【题型】解答题　【知识点】解析几何　【难度】medium
如图，已知椭圆 $\Gamma: \frac{x^2}{a^2}+\frac{y^2}{b^2}=1$ 的离心率为 $\frac{\sqrt{2}}{2}$，$A(-2,0)$ 点为其左顶点．过 $A$ 的直线 $l$ 交抛物线 \\
$y^2=2px(p>0)$ 于 $B$、$C$ 两点，$C$ 是 $AB$ 的中点．

(1)求椭圆 $\Gamma$ 的方程； \\
(2)求证：点 $C$ 的横坐标是定值，并求出该定值； \\
(3)若直线 $m$ 过 $C$ 点，其倾斜角和直线 $l$ 的倾斜角互补，且交椭圆于 $M$，$N$ 两点，求 $p$ 的值，使得 $\triangle BMN$ 的 \\
面积最大．
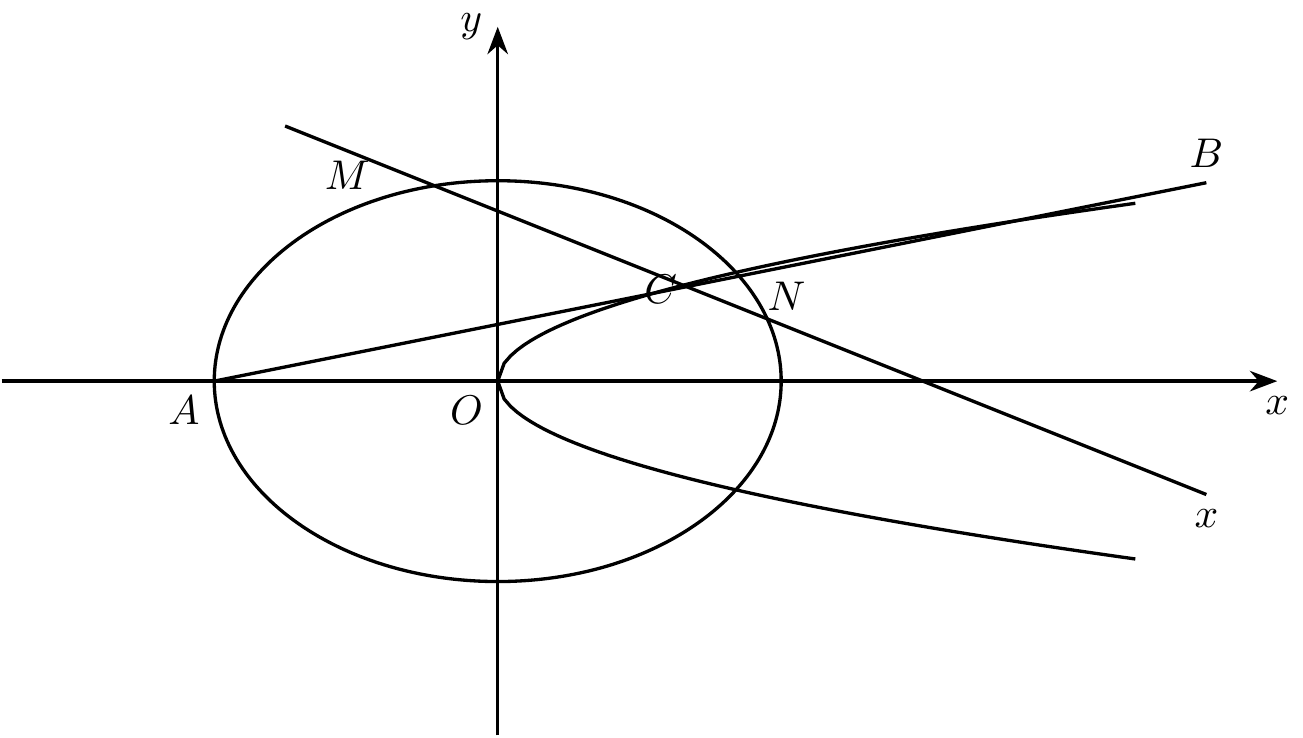
【解答】
【详解】（1）令椭圆 $\Gamma$ 的半焦距为 $c$，依题意，$a=2$，$\frac{c}{a}=\frac{\sqrt{2}}{2}$，解得 $c=\sqrt{2}$，则 $b^2=a^2-c^2=2$， \\
所以椭圆 $\Gamma$ 的方程为 $\frac{x^2}{4}+\frac{y^2}{2}=1$．

（2）显然直线 $l$ 不垂直于坐标轴，设 $l$ 的方程为 $x=ty-2,t \neq 0$，设 $B(x_1,y_1),C(x_2,y_2)$， \\
由 $\begin{cases} x=ty-2 \\ y^2=2px \end{cases}$ 消去 $x$ 得：$y^2-2pty+4p=0$，$\Delta=4p^2t^2-16p>0 \Leftrightarrow pt^2>4$， \\
则 $y_1+y_2=2pt,y_1y_2=4p$，而 $C$ 是 $AB$ 的中点，即有 $y_1=2y_2$，于是 $y_2=\frac{2pt}{3},pt^2=\frac{9}{2}$， \\
满足 $\Delta>0$，因此 $x_2=ty_2-2=\frac{2}{3}pt^2-2=1$， \\
所以点 $C$ 的横坐标是定值，该定值为 1．

（3）由直线 $m$ 过 $C$ 点，其倾斜角和直线 $l$ 的倾斜角互补，得直线 $m$ 和直线 $l$ 的斜率互为相反数， \\
则由（1）得直线 $m$ 的方程为 $x=-t(y-\frac{2pt}{3})+1$，即 $x=-ty+4$， \\
由 $\begin{cases} x=-ty+4 \\ x^2+2y^2=4 \end{cases}$ 消去 $x$ 得：$(t^2+2)y^2-8ty+12=0$，$\Delta'=64t^2-48(t^2+2)>0 \Leftrightarrow t^2>6$， \\
设 $M(x_3,y_3),N(x_4,y_4)$，则 $y_3+y_4=\frac{8t}{t^2+2},y_3y_4=\frac{12}{t^2+2}$， \\
$|MN|=\sqrt{1+(-t)^2}|y_3-y_4|=\sqrt{1+t^2} \cdot \sqrt{(y_3+y_4)^2-4y_3y_4}=\sqrt{1+t^2} \cdot \sqrt{\frac{64t^2}{(t^2+2)^2}-\frac{48}{t^2+2}}$ \\
$=\frac{4\sqrt{1+t^2} \cdot \sqrt{t^2-6}}{t^2+2}$，点 $A(-2,0)$ 到直线 $m:x+ty-4=0$ 的距离 $d=\frac{6}{\sqrt{1+t^2}}$， \\
由 $C$ 是 $AB$ 的中点得 $\triangle BMN$ 的面积 $S_{\triangle BMN}=S_{\triangle AMN}=\frac{1}{2}|MN| \cdot d=\frac{1}{2} \cdot \frac{4\sqrt{1+t^2} \cdot \sqrt{t^2-6}}{t^2+2} \cdot \frac{6}{\sqrt{1+t^2}}=\frac{12\sqrt{t^2-6}}{t^2+2}$， \\
令 $\sqrt{t^2-6}=u>0$，则 $S_{\triangle BMN}=\frac{12u}{u^2+8}=\frac{12}{u+\frac{8}{u}} \leq \frac{12}{2\sqrt{u \cdot \frac{8}{u}}}=\frac{3\sqrt{2}}{2}$，当且仅当 $u=\frac{8}{u}$，即 $t^2=14$ 时取等号， \\
所以当 $t^2=14$ 时，$\triangle BMN$ 的面积取得最大值，此时 $p=\frac{9}{2t^2}=\frac{9}{28}$．